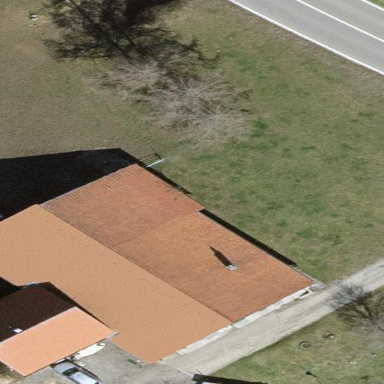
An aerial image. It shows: Farm building.